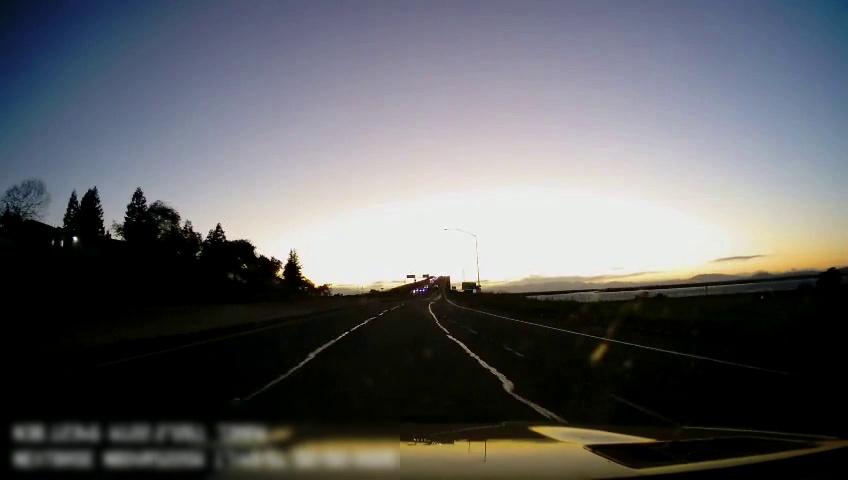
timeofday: Dusk/Dawn/Twilight
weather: Sunny
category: Drivable Space
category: Drivable Space
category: Lanes | Current Lane
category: Lanes | Current Lane
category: Lanes | Alternate Lane
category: Lanes | Alternate Lane
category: Lanes | Alternate Lane